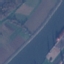
Label: River